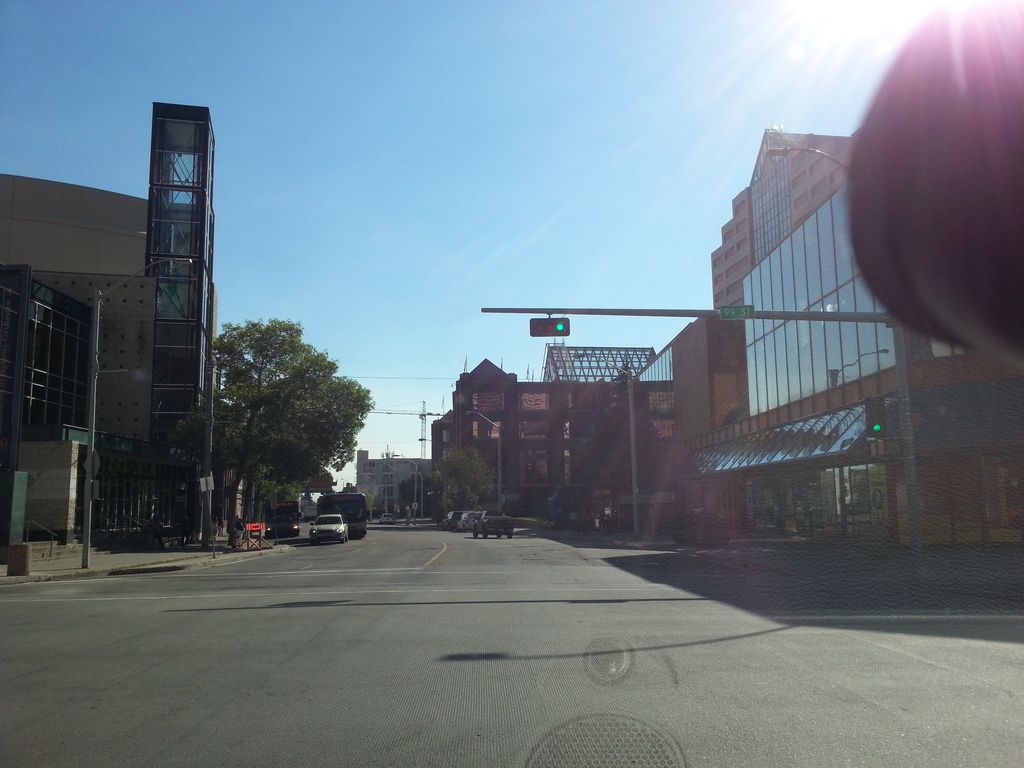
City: edmonton